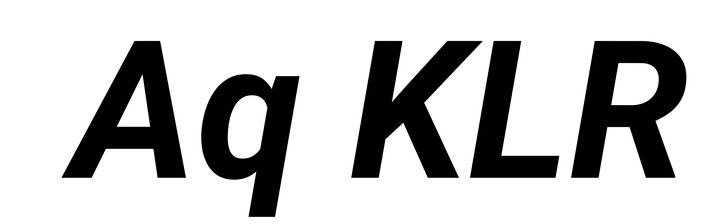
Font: Roboto-Italic_Bold_Italic